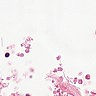
Metastatic tissue present: no